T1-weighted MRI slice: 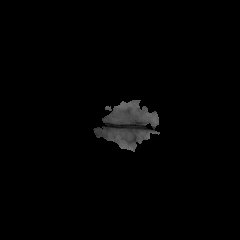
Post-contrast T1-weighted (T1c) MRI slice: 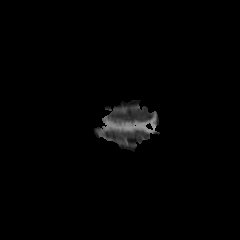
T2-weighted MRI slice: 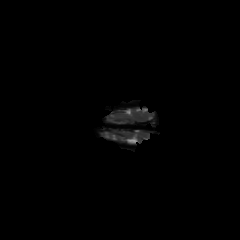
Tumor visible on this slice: no